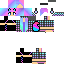
A female human skin with pale skin, wearing blonde long hair dressed in a blue tshirt and black pants, featuring a closed mouth.